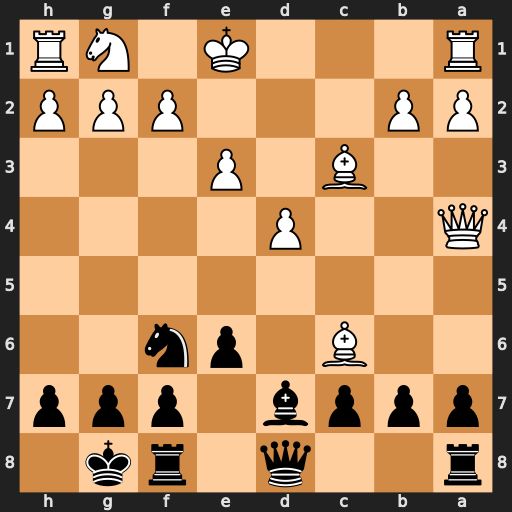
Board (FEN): r2q1rk1/pppb1ppp/2B1pn2/8/Q2P4/2B1P3/PP3PPP/R3K1NR
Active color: b
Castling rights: KQ
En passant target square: -
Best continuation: Bxc6 Qa5 Bxg2